Question: Ok, firstly !
But I am still asked the question: 'login as' in a dialog box each time I wish to pull or push my code. How can I make this go away?

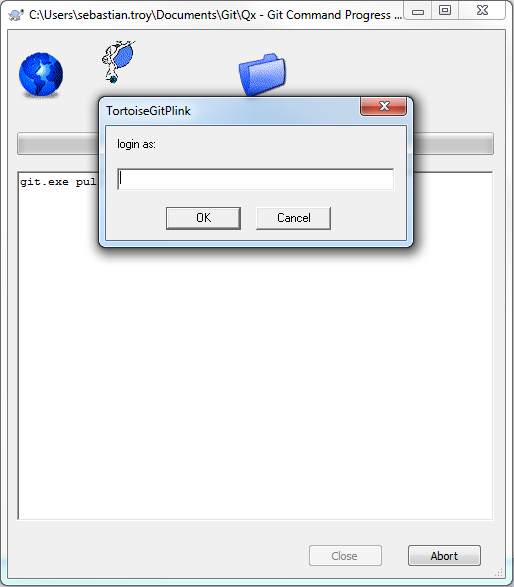
Answer: I suppose your SSH-style URL for pushing/pulling does not include the/your username.
Just add it to the URL: username@servername:reponame
For this go to TortoiseGit settings -> Git -> Remote, click on the remote, change the URL and click on "Add New/Save".
<URL>